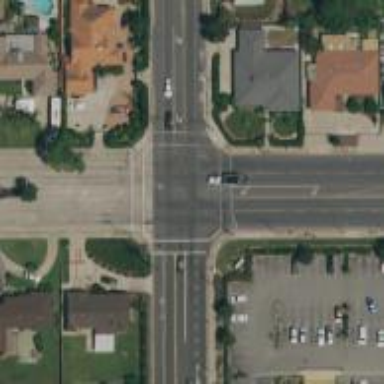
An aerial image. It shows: Solid stop line on the road.